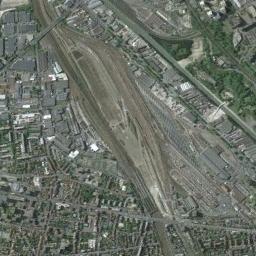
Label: railway_station